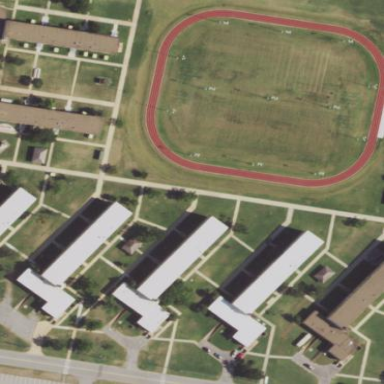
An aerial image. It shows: Track in leisure land.